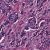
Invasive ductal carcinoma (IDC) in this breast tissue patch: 1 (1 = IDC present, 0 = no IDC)